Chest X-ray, AP view. Patient: 43 years old, sex F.
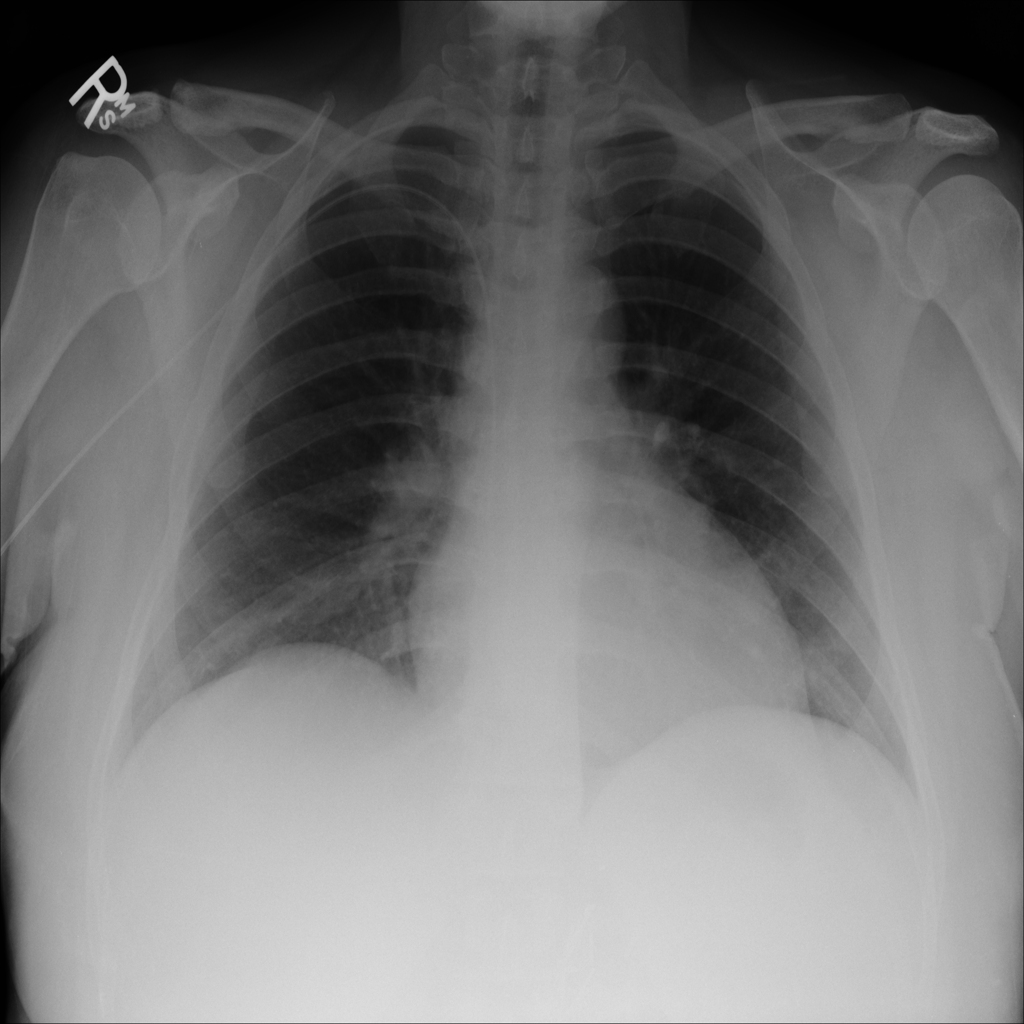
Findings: No Finding